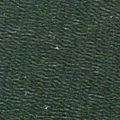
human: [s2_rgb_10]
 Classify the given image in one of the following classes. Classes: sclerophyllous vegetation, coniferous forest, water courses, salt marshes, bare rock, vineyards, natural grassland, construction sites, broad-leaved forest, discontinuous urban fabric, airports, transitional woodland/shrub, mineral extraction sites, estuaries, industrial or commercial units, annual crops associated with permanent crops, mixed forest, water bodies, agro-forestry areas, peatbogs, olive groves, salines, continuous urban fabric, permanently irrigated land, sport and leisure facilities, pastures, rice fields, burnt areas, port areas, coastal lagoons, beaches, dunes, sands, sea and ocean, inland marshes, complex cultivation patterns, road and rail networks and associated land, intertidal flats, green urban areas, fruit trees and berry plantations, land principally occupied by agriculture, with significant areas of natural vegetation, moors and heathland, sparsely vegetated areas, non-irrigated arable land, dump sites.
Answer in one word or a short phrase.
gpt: sea and ocean